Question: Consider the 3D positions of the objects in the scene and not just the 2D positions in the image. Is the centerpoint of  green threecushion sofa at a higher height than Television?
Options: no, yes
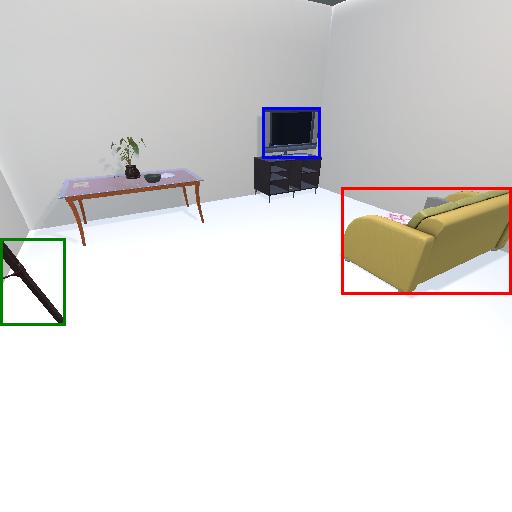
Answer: no